二年级 · 算术
看图写算式。

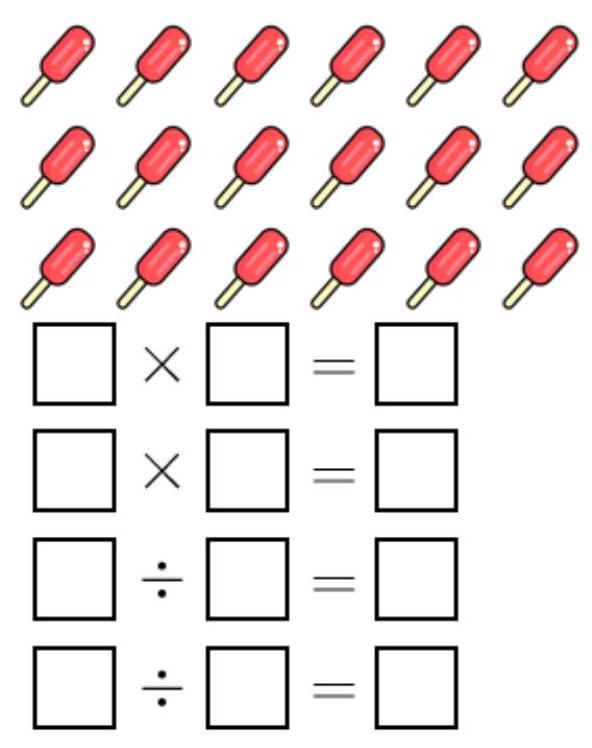
答案: 见详解

【分析】从图上可得: 一行有 6 个冰棒, 一共有 3 行, 根据乘法的意义, 列式即可得出一共有多少冰棒。再根据乘法算式, 即可得出相应的除法算式。

【详解】 $6 \times 3=18$

$3 \times 6=18$

$18 \div 3=6$

$18 \div 6=3$
解析: $36 \div 9=4 ; 36 \div 4=9$

$9 \times 4=36 ; 4 \times 9=36$